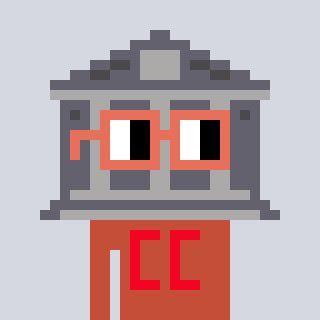
a pixel art character with square orange glasses, a bank-shaped head and a rust-colored body on a cool background